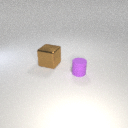
large brown metal cube to the left of small purple rubber cylinder